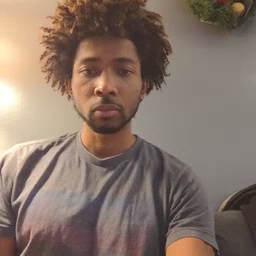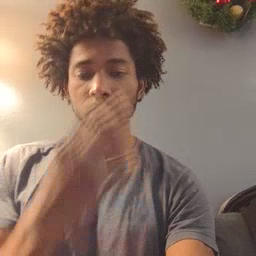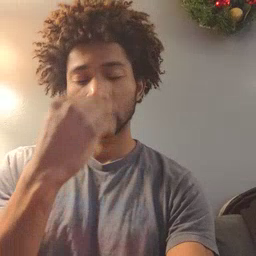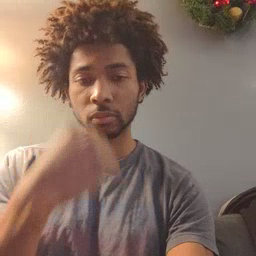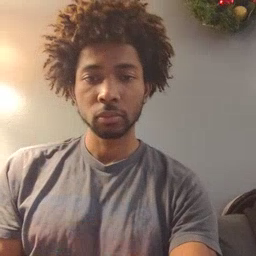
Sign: sleepy